Interaction volume radius: 5 \u00c5
Interaction volume height: 15 \u00c5
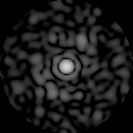
Disorder parameter: 0.8295